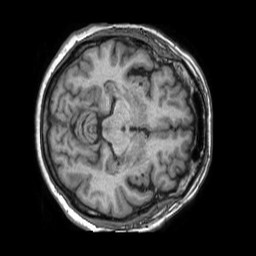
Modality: T1w
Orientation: axial
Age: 72
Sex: female
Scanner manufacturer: philips
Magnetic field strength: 1.5 T
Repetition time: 0.00707 s
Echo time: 0.003216 s